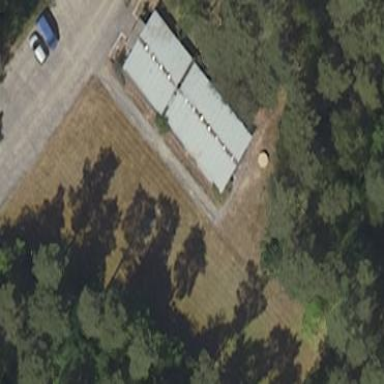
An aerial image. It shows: Shed building.